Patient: sex M, age 74
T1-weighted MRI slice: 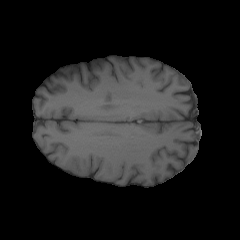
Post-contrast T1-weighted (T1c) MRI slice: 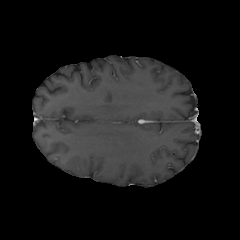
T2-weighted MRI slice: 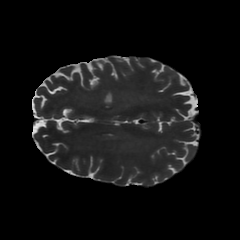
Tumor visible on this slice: no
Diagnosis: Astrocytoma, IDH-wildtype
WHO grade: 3